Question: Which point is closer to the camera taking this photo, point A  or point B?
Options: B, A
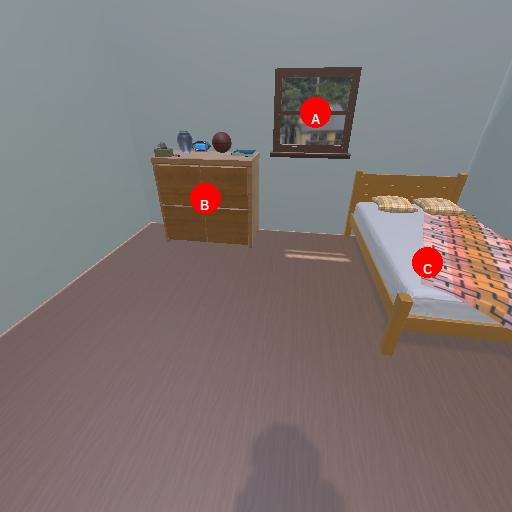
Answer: B